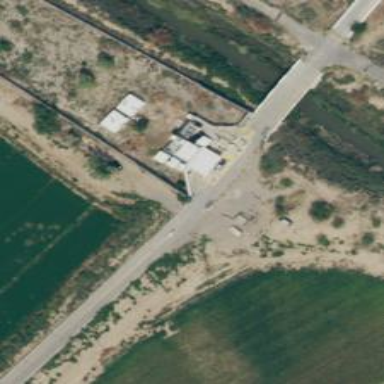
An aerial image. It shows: Border control barrier.